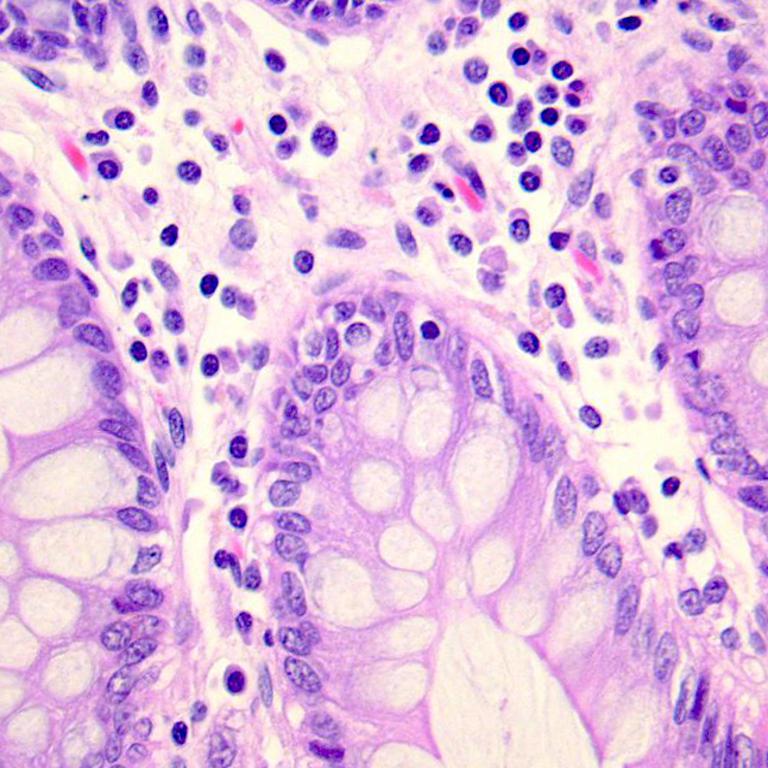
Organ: colon
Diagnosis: benign